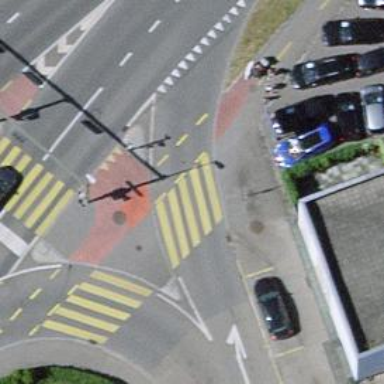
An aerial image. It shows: Kerb barrier.